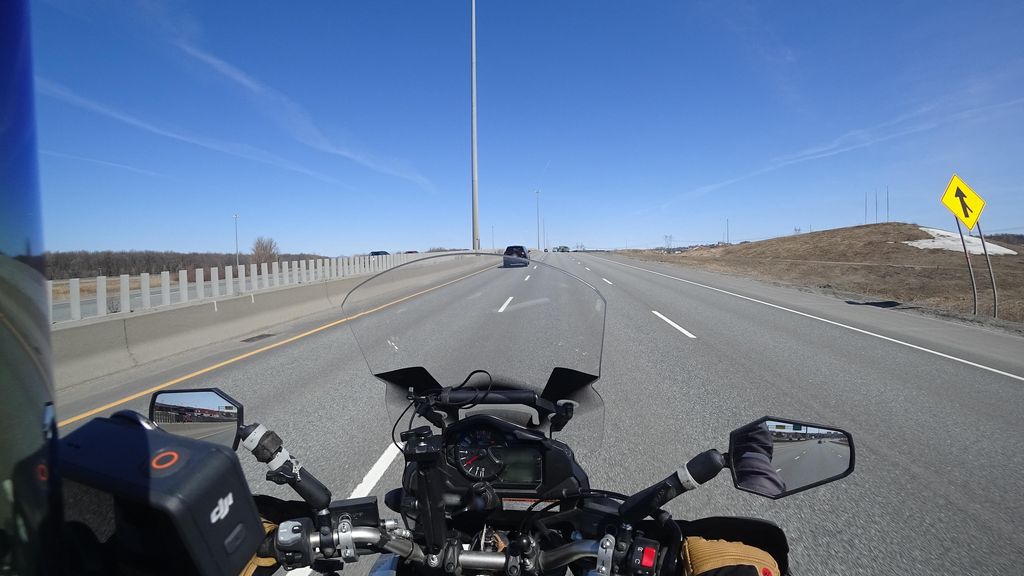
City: quebec_city